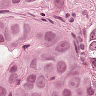
Metastatic tissue present: yes